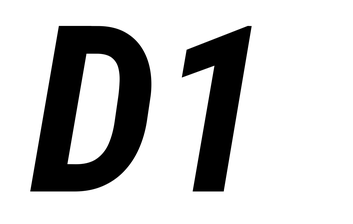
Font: Roboto-Italic_Condensed_Bold_Italic